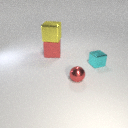
small red metal sphere to the left of small cyan metal cube